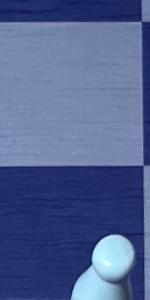
Label: Empty